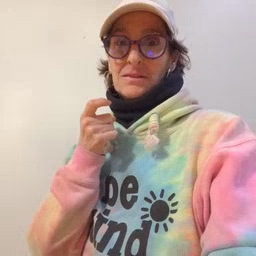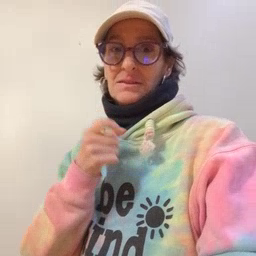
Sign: fast